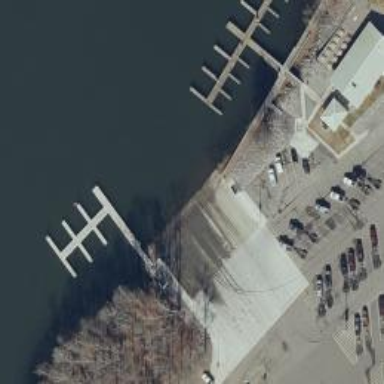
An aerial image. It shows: Slipway on leisure land.